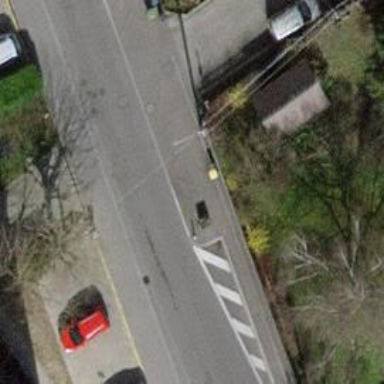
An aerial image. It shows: Post box is visible.